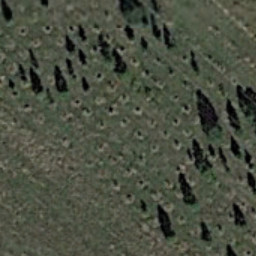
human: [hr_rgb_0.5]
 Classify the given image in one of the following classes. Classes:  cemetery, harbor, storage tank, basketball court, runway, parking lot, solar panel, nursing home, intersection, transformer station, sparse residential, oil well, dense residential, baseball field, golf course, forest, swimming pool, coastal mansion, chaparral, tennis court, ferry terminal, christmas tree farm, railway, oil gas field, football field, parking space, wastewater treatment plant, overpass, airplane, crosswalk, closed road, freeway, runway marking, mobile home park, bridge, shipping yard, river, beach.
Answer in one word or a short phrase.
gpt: christmas tree farm